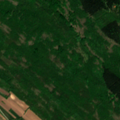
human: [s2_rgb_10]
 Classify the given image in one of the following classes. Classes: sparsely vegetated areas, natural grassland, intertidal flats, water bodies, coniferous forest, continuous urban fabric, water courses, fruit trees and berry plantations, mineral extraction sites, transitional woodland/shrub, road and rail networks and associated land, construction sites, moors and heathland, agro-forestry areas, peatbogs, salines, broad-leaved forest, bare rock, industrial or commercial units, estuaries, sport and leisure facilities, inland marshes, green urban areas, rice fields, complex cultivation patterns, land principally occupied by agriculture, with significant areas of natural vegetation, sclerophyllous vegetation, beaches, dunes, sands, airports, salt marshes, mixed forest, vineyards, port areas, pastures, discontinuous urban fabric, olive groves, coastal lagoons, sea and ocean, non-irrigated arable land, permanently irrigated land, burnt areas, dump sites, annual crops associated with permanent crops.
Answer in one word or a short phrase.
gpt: non-irrigated arable land, broad-leaved forest, mixed forest, transitional woodland/shrub